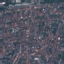
Land use / land cover: Residential